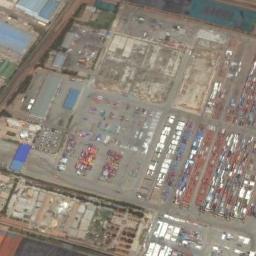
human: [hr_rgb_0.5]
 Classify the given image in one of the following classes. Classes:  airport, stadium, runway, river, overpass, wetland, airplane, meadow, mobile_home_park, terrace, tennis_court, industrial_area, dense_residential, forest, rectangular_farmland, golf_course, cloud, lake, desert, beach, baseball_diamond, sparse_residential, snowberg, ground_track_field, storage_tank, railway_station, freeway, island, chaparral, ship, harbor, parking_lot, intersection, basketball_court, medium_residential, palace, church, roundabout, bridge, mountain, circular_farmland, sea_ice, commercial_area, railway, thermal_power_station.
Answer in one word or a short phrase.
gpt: industrial_area